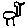
Label: bird